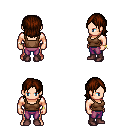
a pixel art fantasy rpg character, male body template, human, light skin, brown pirate shirt, magenta pants, brown long bangs hairstyle, bracelets, maroon shoes, four views (front, back, left, right), 2x2 character sprite sheet, small pixel art, hard edges, no anti-aliasing